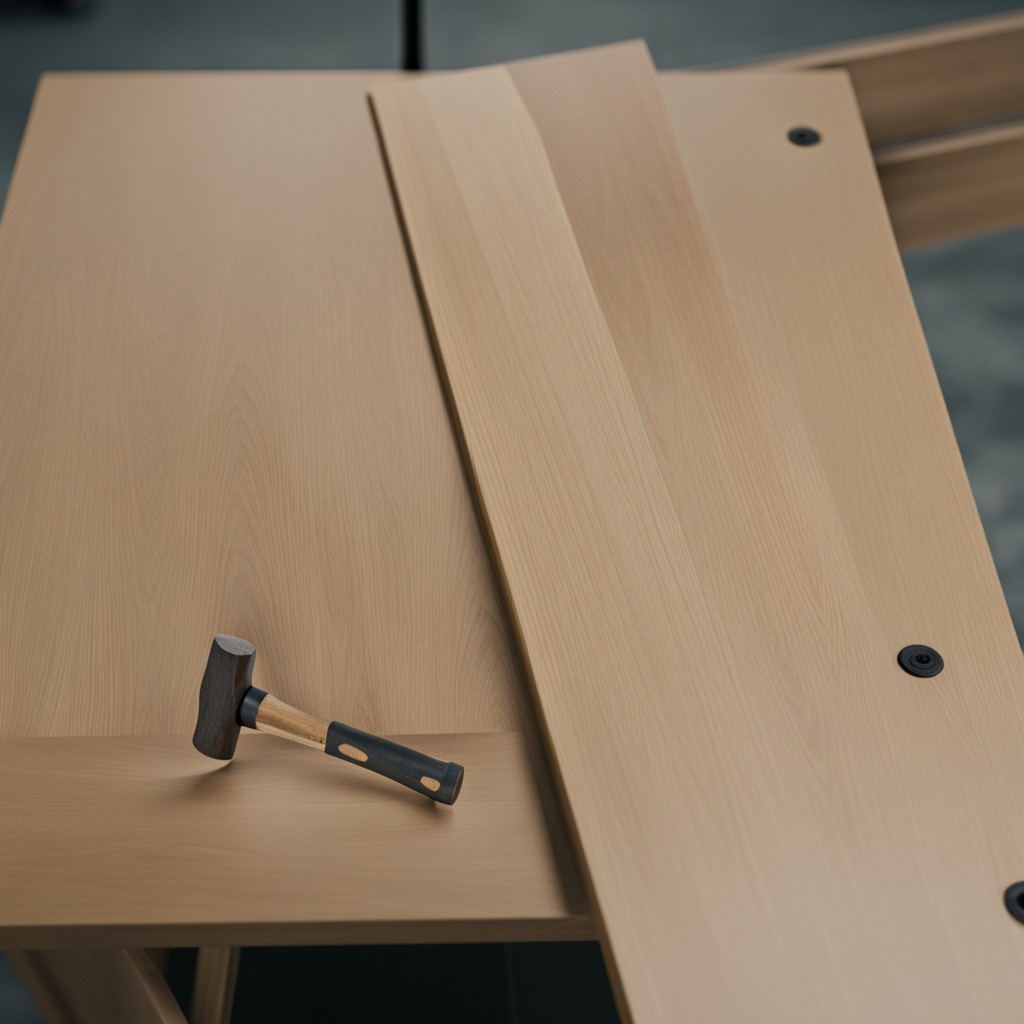
A hammer is lying on a workbench inside a coastal fishing gear workshop.